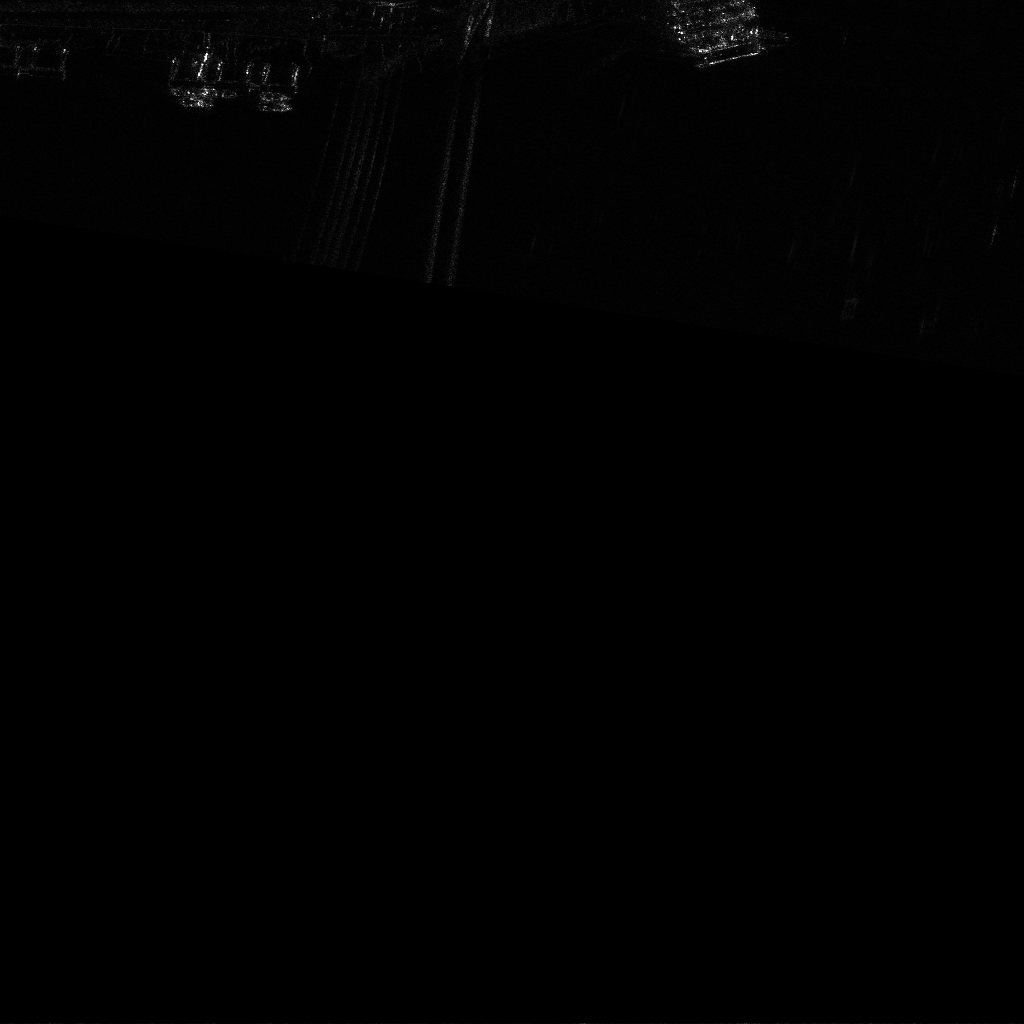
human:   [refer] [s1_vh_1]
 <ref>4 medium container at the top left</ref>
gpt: <box>[[19, 6, 20, 11, 90], [16, 9, 21, 10, 11], [26, 6, 27, 11, 90], [26, 8, 27, 13, 90]]</box>